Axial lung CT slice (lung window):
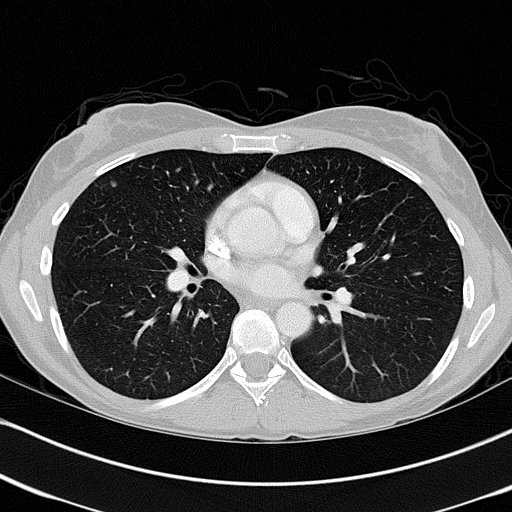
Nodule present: yes
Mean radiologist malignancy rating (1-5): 2.5